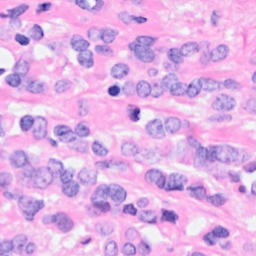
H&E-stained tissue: Breast